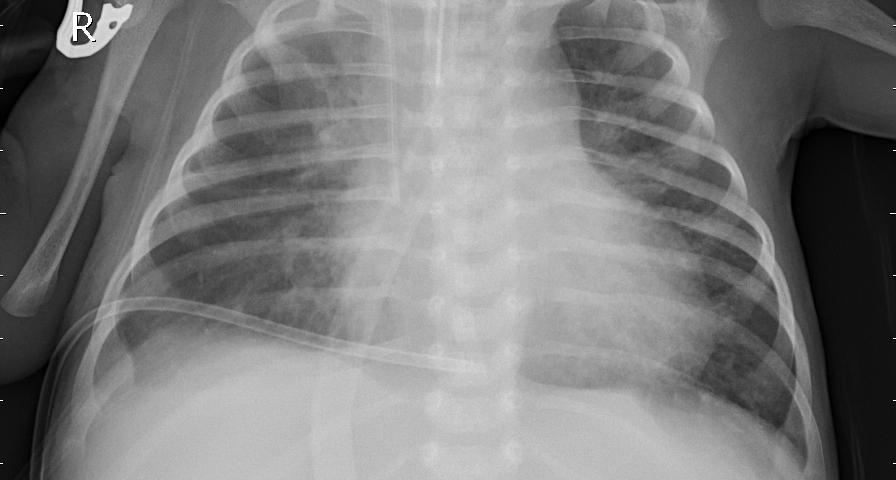
Diagnosis: PNEUMONIA